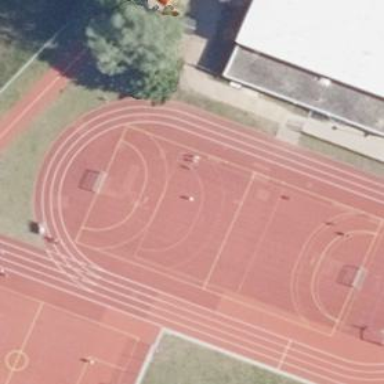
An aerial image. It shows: Track located within leisure land area.